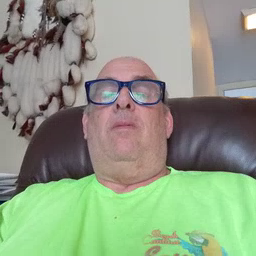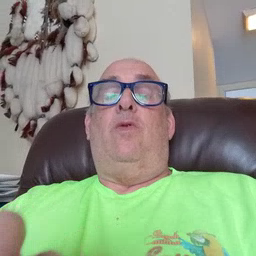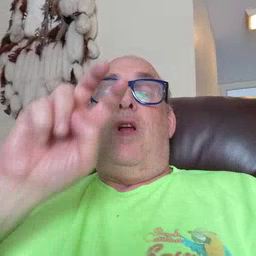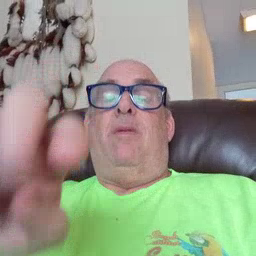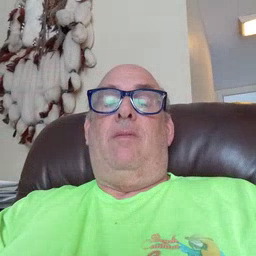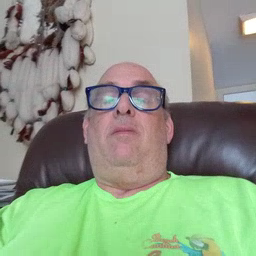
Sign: jump